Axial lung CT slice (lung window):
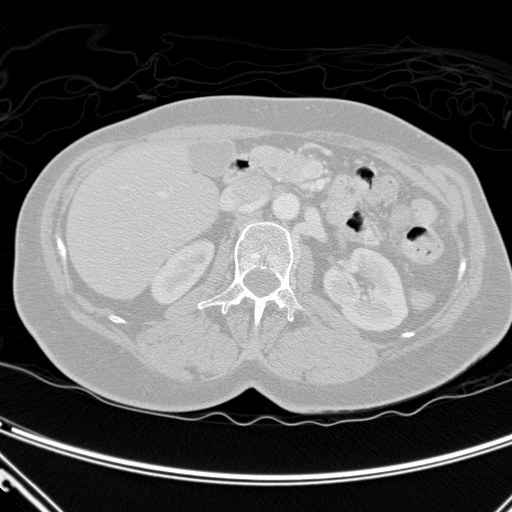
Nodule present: no